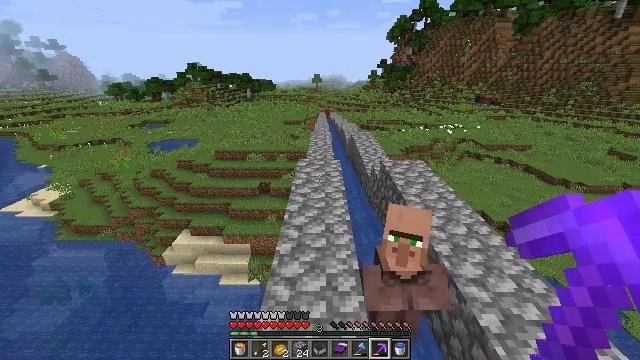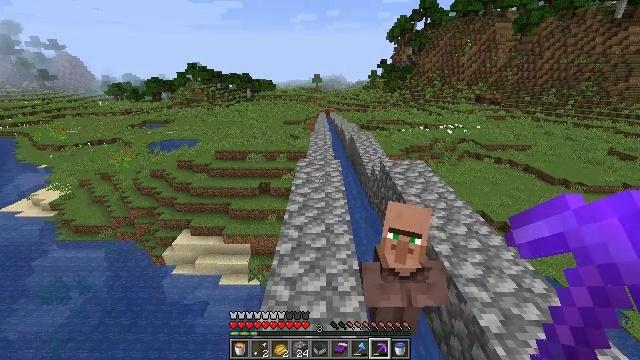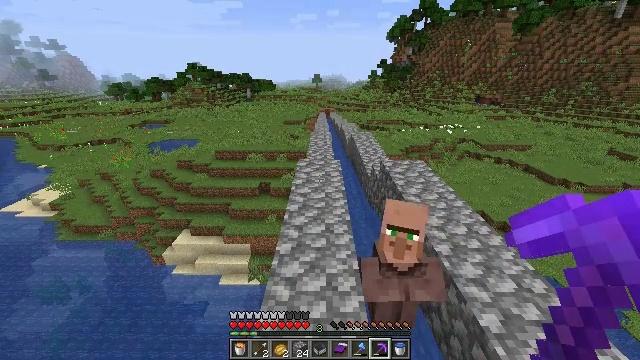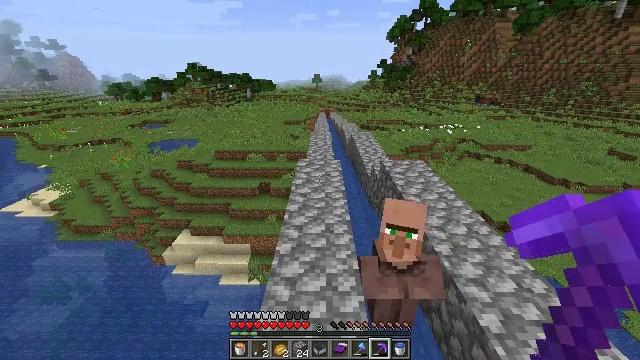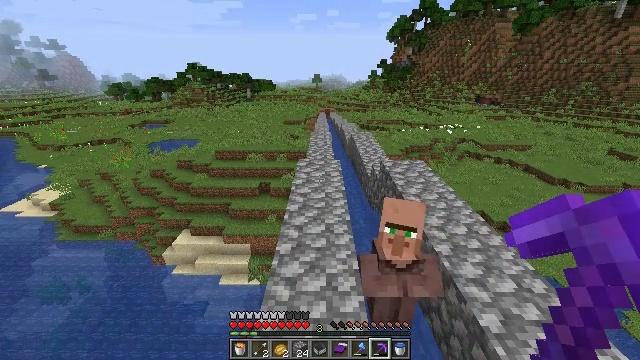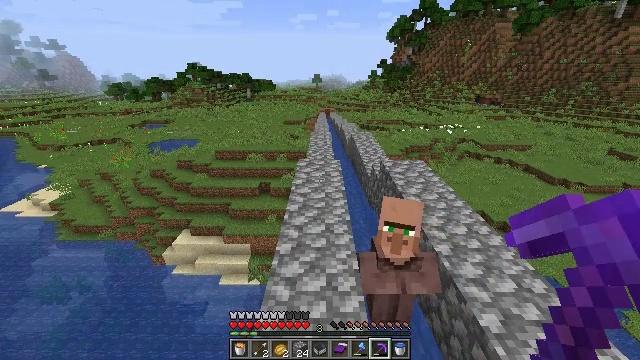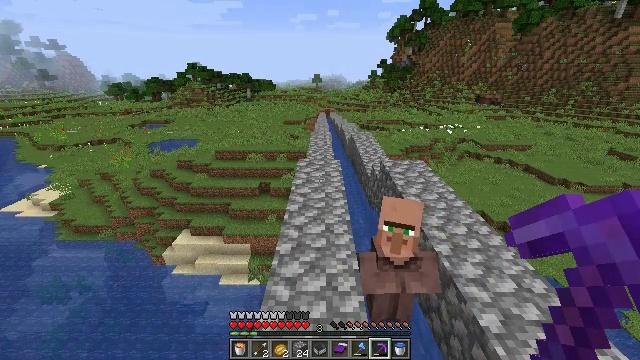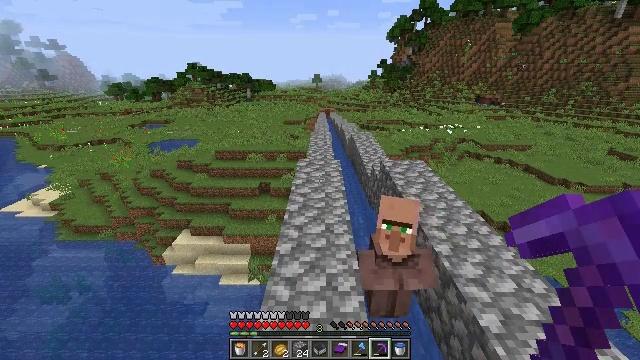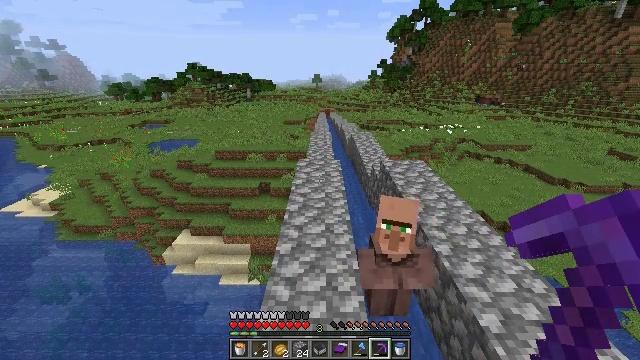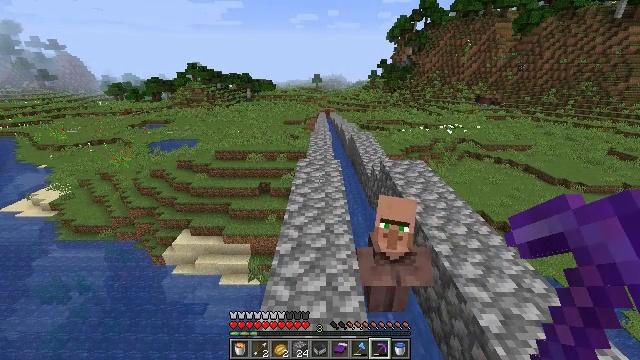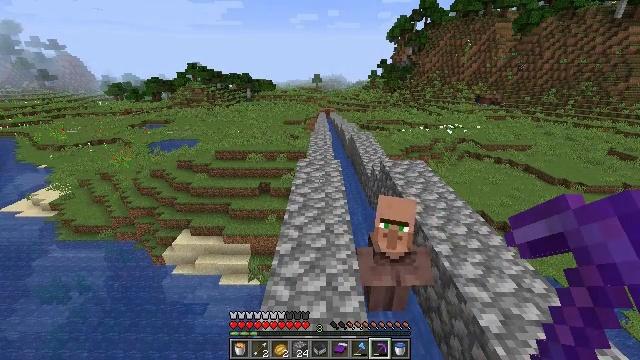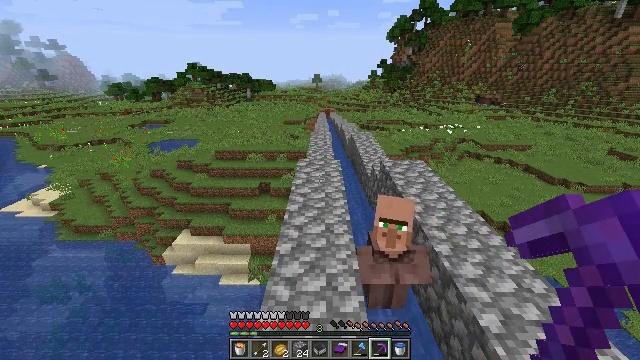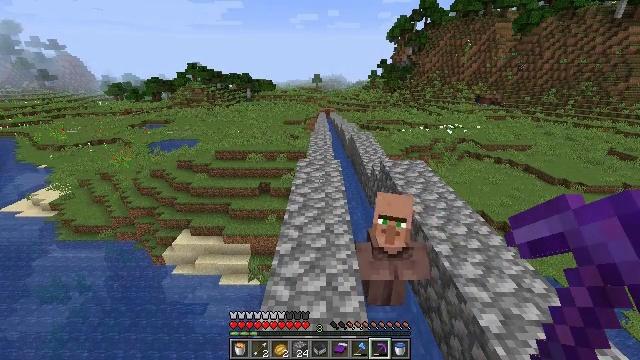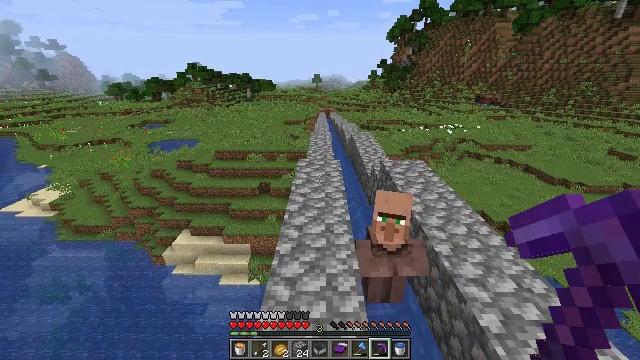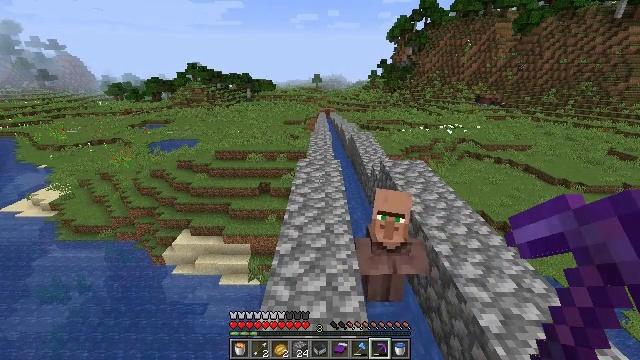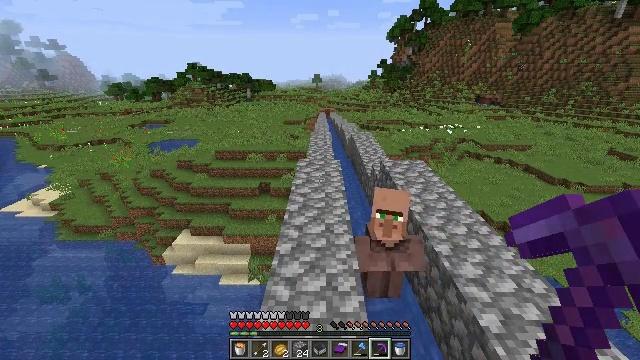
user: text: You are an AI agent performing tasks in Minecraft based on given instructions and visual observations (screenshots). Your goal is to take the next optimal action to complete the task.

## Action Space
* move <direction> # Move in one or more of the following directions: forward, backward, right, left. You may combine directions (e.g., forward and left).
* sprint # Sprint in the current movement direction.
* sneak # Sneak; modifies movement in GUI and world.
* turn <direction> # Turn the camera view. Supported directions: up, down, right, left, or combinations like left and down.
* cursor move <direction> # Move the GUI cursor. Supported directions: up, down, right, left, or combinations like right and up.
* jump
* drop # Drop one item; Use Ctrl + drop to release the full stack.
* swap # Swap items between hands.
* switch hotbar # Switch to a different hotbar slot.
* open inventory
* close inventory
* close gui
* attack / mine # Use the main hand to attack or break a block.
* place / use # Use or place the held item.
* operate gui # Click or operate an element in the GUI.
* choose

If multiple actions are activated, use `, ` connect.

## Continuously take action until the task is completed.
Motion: motion action
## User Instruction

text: Digging the cobblestone underground.
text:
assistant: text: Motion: no_op
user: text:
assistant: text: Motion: no_op
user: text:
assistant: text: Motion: no_op
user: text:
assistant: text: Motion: no_op
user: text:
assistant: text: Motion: no_op
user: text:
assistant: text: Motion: no_op
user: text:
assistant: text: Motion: no_op
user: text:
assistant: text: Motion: no_op
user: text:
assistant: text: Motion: no_op
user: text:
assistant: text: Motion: no_op
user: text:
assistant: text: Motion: no_op
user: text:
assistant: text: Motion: no_op
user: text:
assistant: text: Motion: no_op
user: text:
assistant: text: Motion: no_op
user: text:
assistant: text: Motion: no_op
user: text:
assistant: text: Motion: no_op
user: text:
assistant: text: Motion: no_op
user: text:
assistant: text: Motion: no_op
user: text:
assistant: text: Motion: no_op
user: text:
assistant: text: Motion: no_op
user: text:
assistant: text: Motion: move forward
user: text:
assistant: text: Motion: move forward
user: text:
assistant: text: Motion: move forward
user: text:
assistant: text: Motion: move forward
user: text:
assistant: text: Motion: move forward
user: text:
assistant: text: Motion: move forward
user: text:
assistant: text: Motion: move forward
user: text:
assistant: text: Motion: move forward
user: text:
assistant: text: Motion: move forward
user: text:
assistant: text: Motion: move forward